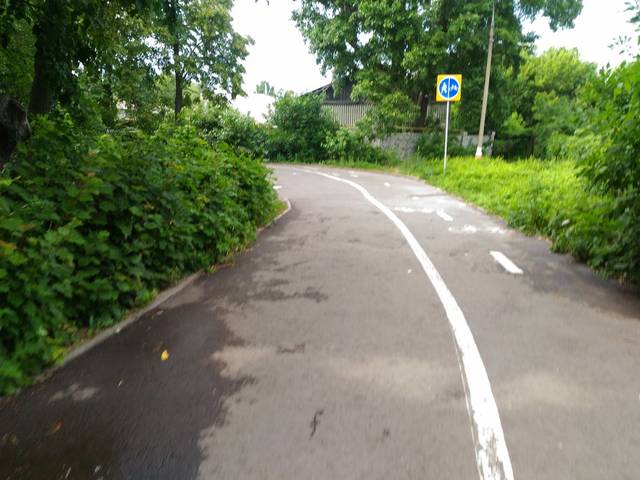
Region: Russia
Coordinates: 54.333, 48.407